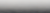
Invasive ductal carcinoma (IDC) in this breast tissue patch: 0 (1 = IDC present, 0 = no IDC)